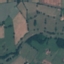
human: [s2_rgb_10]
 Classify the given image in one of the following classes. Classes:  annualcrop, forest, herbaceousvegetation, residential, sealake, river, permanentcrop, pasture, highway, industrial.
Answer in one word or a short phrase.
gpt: Pasture